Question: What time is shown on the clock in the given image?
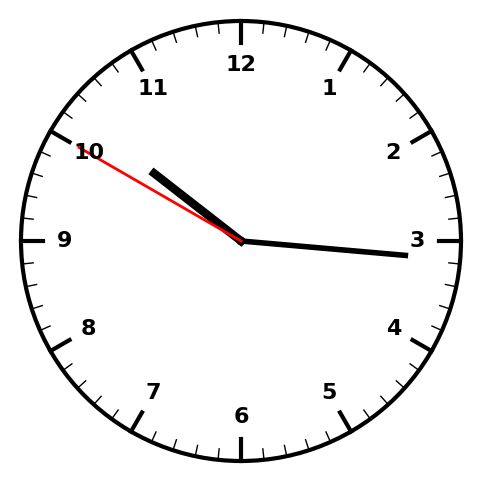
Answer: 10:15:50